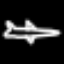
Label: airplane